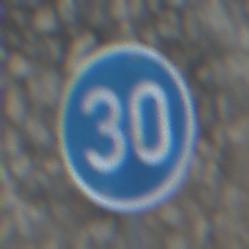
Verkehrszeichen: VorgeschriebeneMindestgeschwindigkeit
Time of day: MorningAfternoon
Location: Outdoor (Suburban)
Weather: PartlyCloudy
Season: NotSpecified
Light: Natural